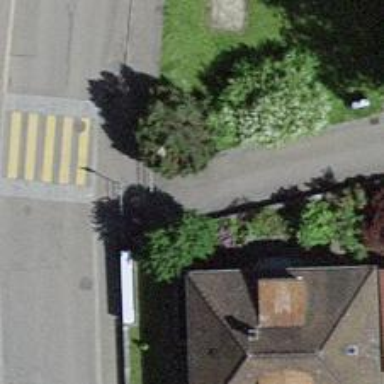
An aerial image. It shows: Cycle barrier.